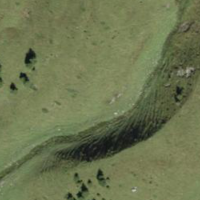
EUNIS habitat code: 23
Species observed at this site:
Zygaena loti